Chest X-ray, PA view. Patient: 86 years old, sex F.
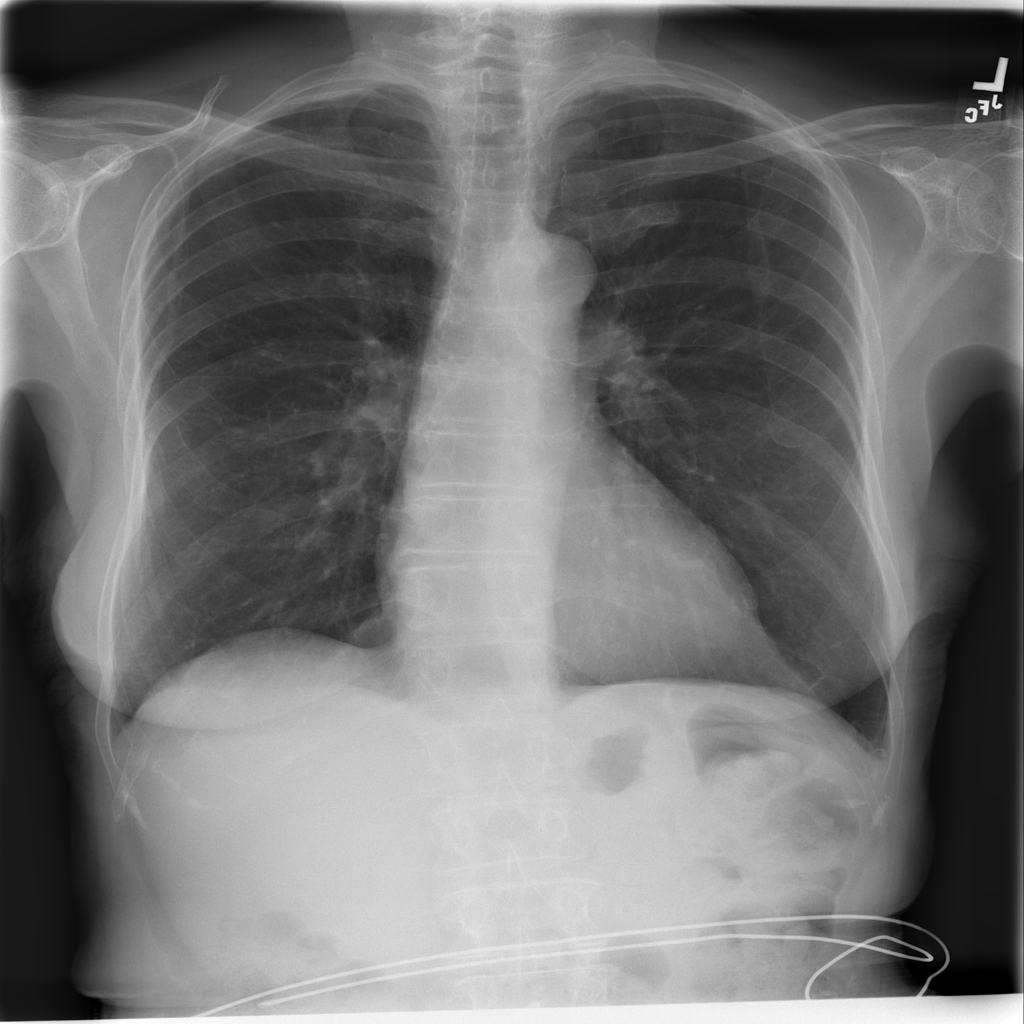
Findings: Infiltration